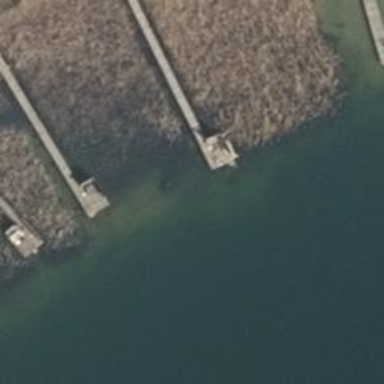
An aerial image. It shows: Man-made pier.